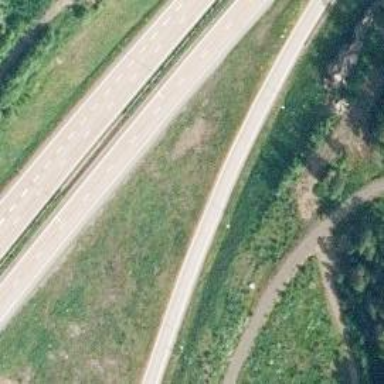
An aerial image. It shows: Asphalt motorway link.